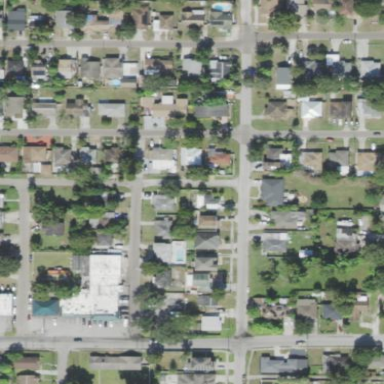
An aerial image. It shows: Residential area composed of single-family homes.